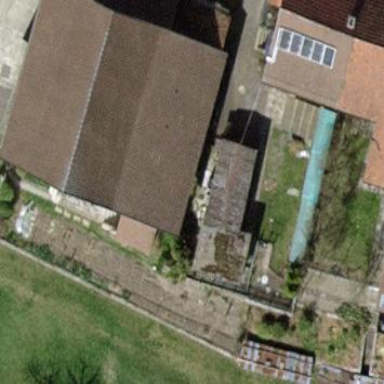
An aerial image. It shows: Farm auxiliary building with gabled roof.